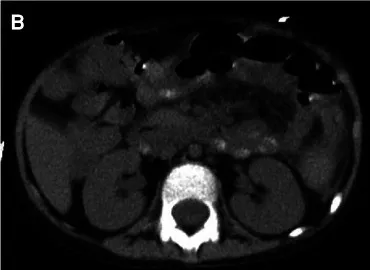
Peritoneal thickening of the left paracolic sulcus.
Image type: radiology (ct)